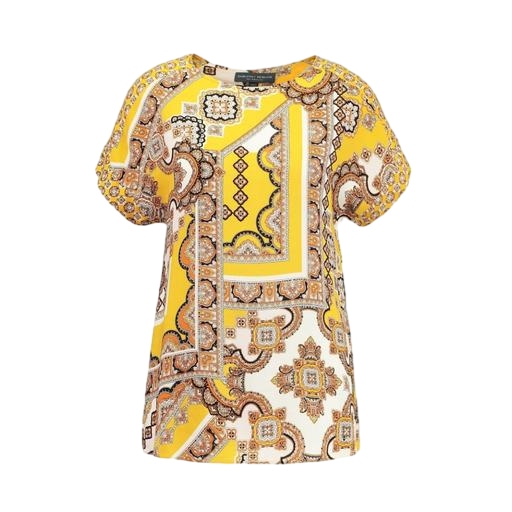
yellow printed oversized top, yellow abstract print t-shirt, yellow printed top, white background